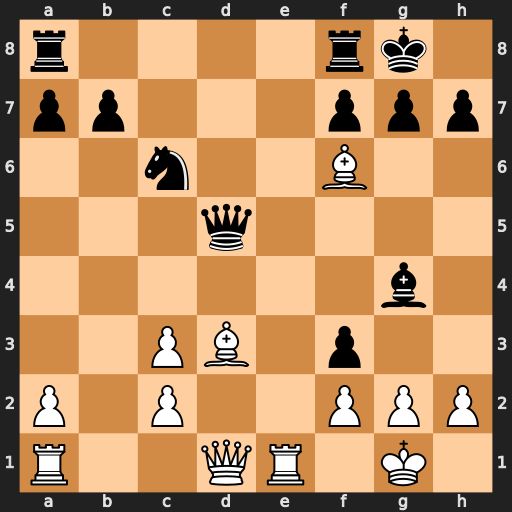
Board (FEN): r4rk1/pp3ppp/2n2B2/3q4/6b1/2PB1p2/P1P2PPP/R2QR1K1
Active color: w
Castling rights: -
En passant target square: -
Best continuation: Bxh7+ Kxh7 Qxd5